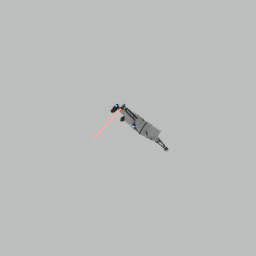
Label: people